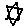
Label: star